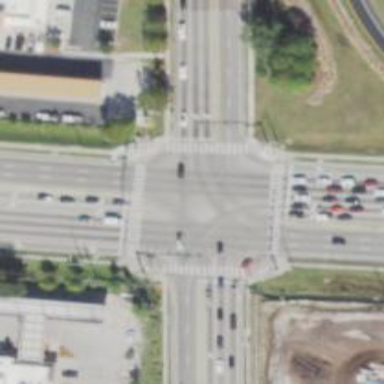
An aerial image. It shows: Marked crossing on footway.